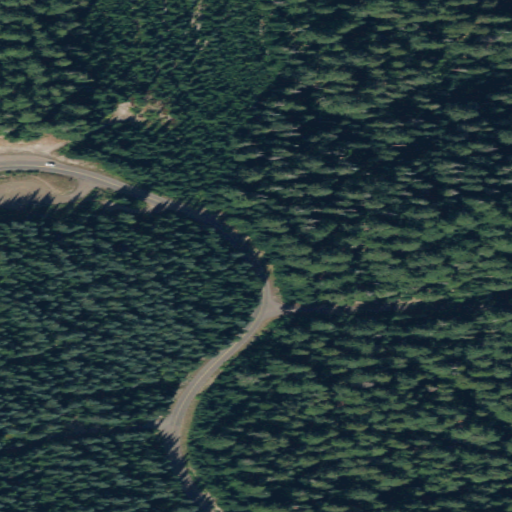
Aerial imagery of gap in Washington named Elk Pass containing evergreen forest, low intensity development, medium intensity development, open development, and high intensity development